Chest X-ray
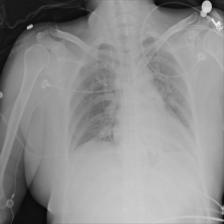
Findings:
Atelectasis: negative
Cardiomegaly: negative
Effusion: negative
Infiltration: negative
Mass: negative
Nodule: negative
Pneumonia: negative
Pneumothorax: negative
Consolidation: negative
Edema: negative
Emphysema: negative
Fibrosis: negative
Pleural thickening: negative
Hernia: negative